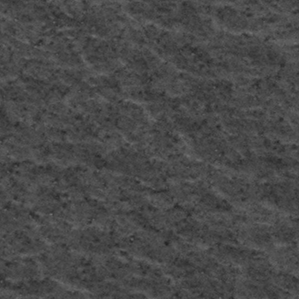
Label: frost